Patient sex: M
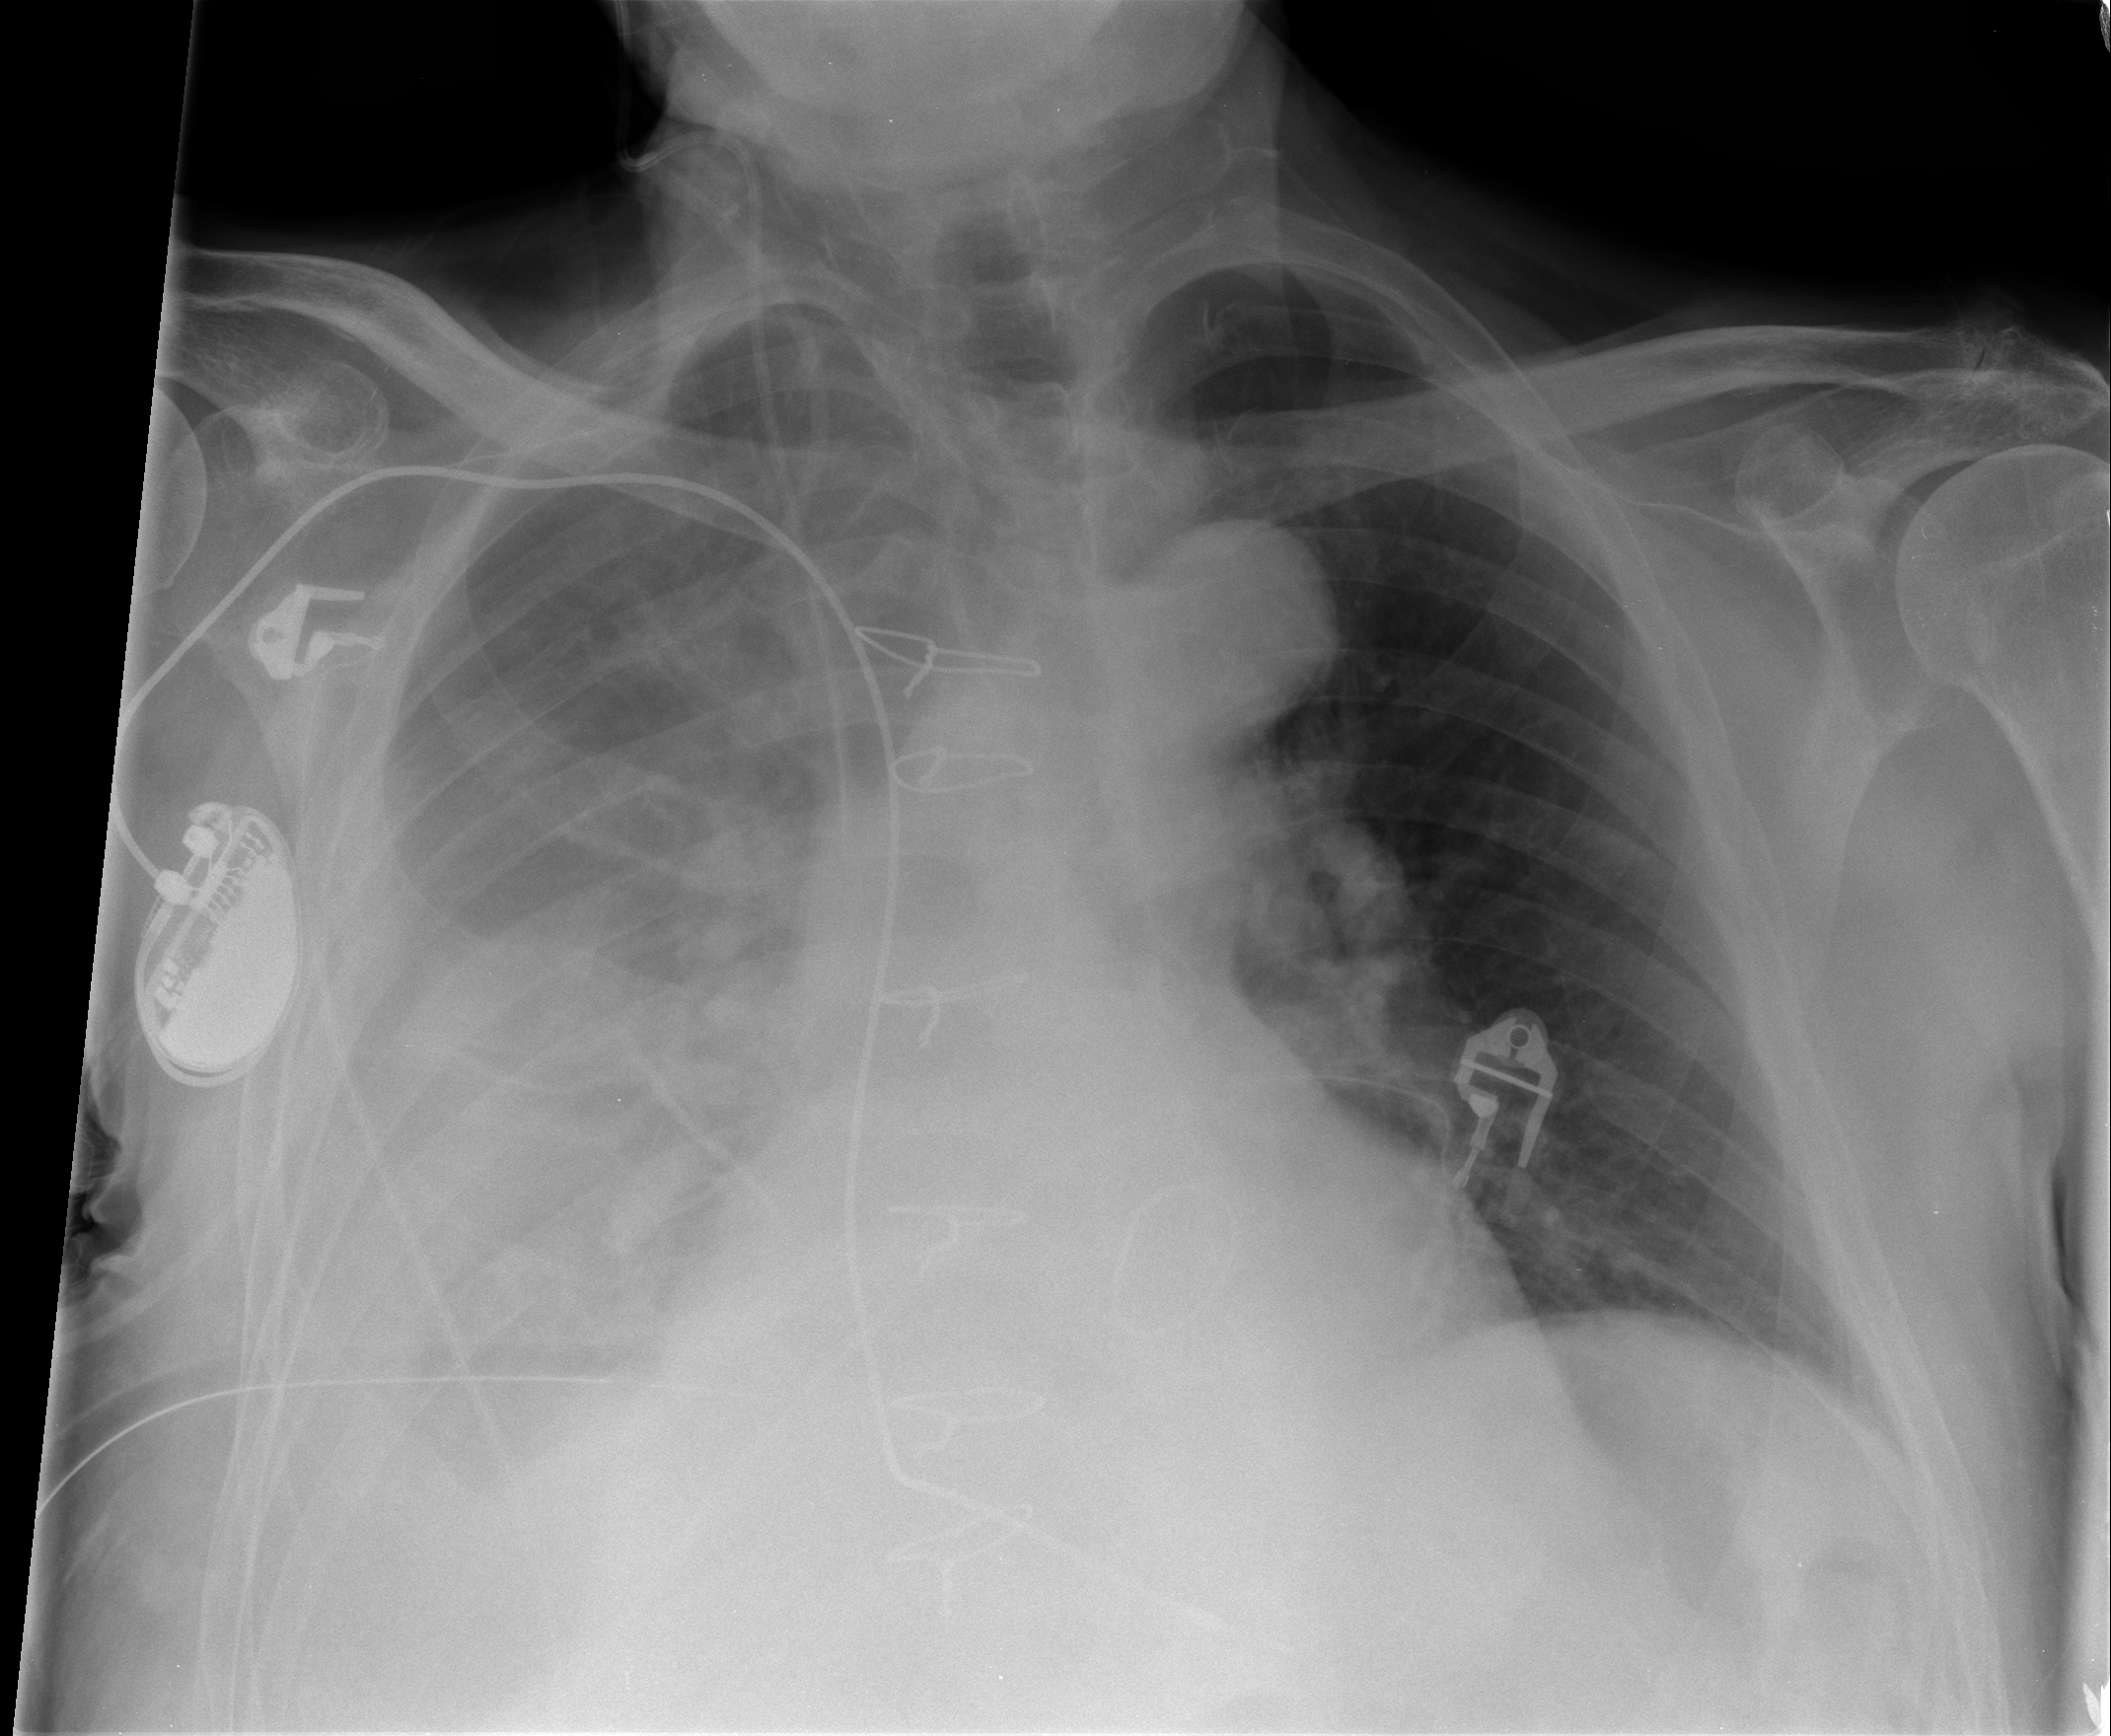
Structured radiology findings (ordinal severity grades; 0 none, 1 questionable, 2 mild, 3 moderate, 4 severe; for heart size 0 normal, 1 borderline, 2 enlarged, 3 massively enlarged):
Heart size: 1
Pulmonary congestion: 0
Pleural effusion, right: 3
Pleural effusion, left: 0
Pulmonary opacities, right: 0
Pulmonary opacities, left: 0
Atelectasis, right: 2
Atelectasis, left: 0